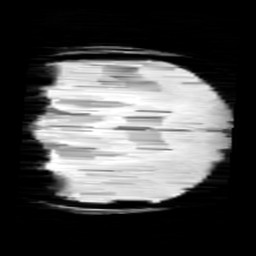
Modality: minIP
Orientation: coronal
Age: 10
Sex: female
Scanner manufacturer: siemens
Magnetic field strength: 3 T
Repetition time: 0.027 s
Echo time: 0.02 s